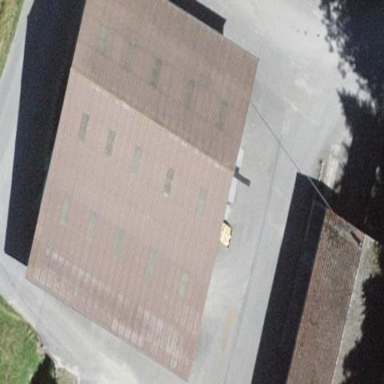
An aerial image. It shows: Warehouse building.